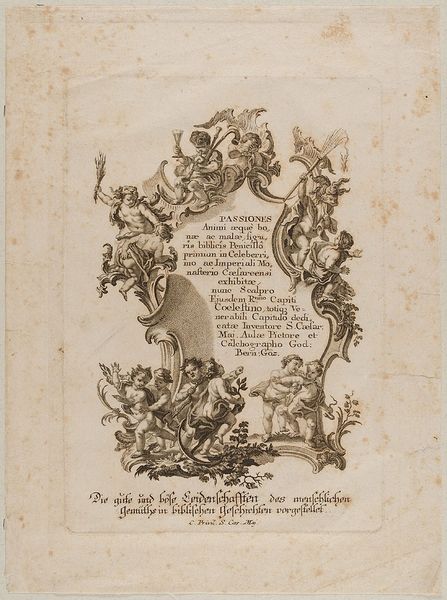
Titel: Rocaille-Kartusche mit Putten und Titel
Künstler: Gottfried Bernhard Göz
Standort: Hamburg
Institution: Museum für Kunst und Gewerbe Hamburg
Schlagwörter: weiß, blumen, schwarz, ornament, rahmen, bild, rokoko, ranken, schrift, grafik, graphik, kartusche, ornamente, deutsch, fotografie, photographie, druckgraphik, druckgrafik, putten, amoretten, latein, lateinisch, rocaille, druckschrift, tugenden, laster, style, reproduktionen, leidenschaften, druckerzeugnisse, muschelwerk, ornamentstich, vorlageblätter, punktiermanier, punktiertechnik